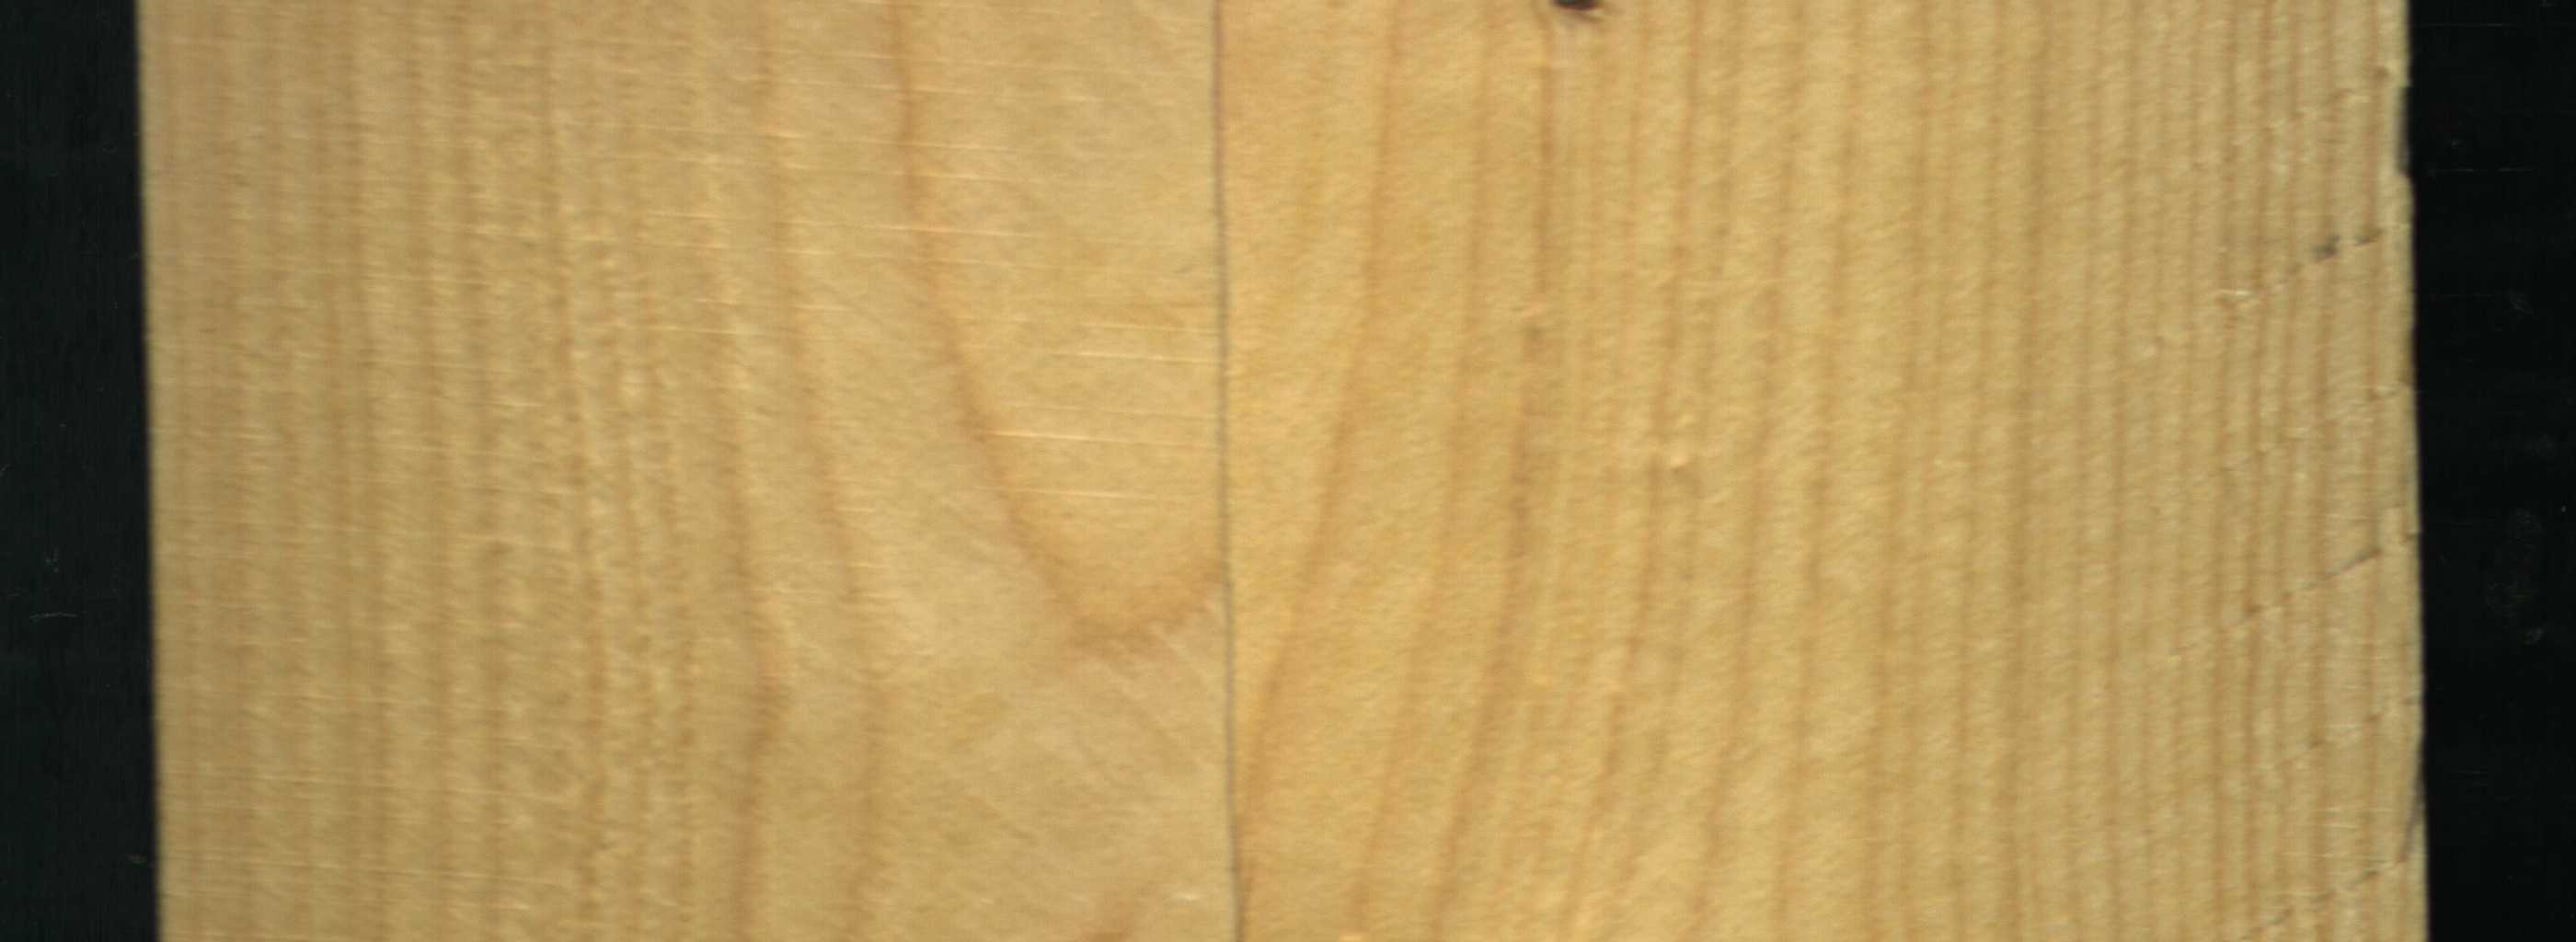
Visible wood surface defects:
Live_Knot